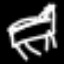
Label: bed